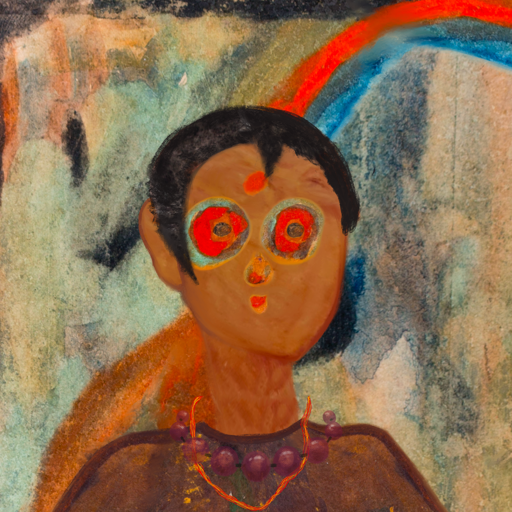
Background: Childish, Head And Neck Front: Pious_Lady, Face Front: Sisters, Bust: Comrade, Hair Front: Roy_Bahadur, Head Accessory: Blank, Second Necklace: Gypsy_Mother_2, Necklace: Irani_2, Baby: Blank